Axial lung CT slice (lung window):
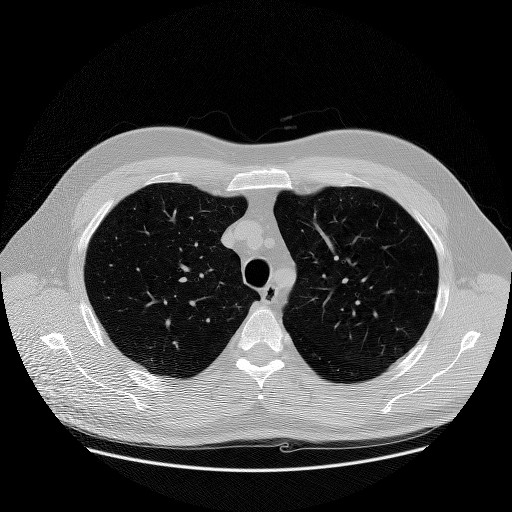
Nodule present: no